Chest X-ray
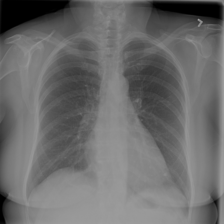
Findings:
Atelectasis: negative
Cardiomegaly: negative
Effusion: negative
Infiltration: negative
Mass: negative
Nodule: negative
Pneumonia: negative
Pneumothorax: negative
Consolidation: negative
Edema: negative
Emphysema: negative
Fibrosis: negative
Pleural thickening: negative
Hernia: negative